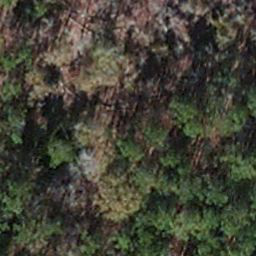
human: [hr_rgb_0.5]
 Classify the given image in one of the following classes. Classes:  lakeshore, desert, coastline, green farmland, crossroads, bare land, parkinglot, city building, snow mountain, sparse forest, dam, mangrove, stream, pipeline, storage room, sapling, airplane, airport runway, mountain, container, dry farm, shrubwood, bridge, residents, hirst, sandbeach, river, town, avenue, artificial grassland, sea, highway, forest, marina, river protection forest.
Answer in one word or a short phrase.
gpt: sapling